Interaction volume radius: 10 \u00c5
Interaction volume height: 10 \u00c5
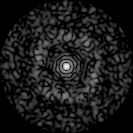
Disorder parameter: 0.8247